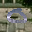
Label: 0